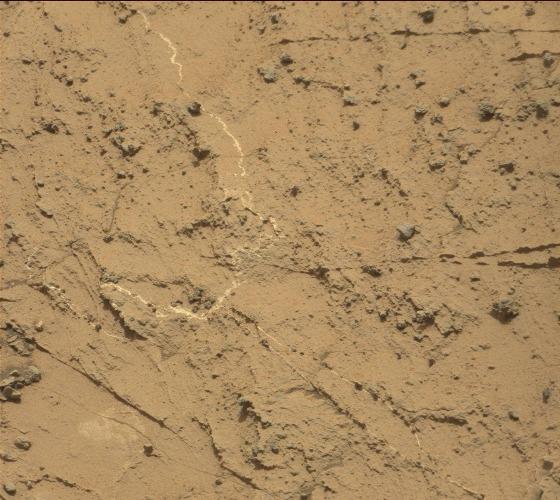
Terrain classes present: Bedrock, Rock, Shadow